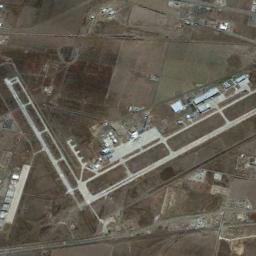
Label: airport